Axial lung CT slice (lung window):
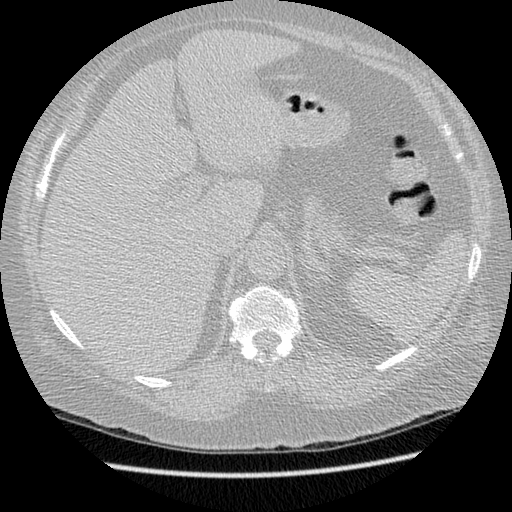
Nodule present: no